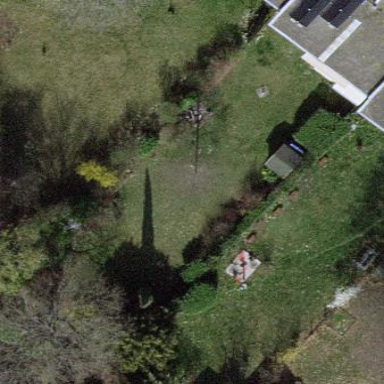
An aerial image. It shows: Garden surrounded by fence.